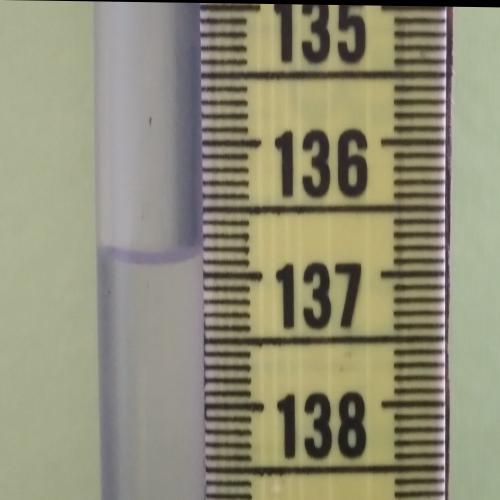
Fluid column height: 136.9 cm